Question: How to reach a full width of outerPanel ?
'''
private JPanel createLabelPanel() {
final JToolTip tt = new JToolTip();
//tt.setSize(new Dimension(100,200));
final CompoundBorder cb = new CompoundBorder(tt.getBorder(), BorderFactory.createEmptyBorder(2, 2, 2, 2));
final JPanel innerPanel = new JPanel();
innerPanel.setBorder(BorderFactory.createLineBorder(Color.BLACK));
innerPanel.setBorder(cb);
innerPanel.setBackground(tt.getBackground());
innerPanel.add(displayLabel);
innerPanel.setBorder(BorderFactory.createLineBorder(Color.GREEN));
final JScrollPane tooltipscrool = new JScrollPane(innerPanel);
//tooltipscrool.setMinimumSize(new Dimension(200,100));
tooltipscrool.setPreferredSize(new Dimension(100,120));
tooltipscrool.setBorder(BorderFactory.createLineBorder(Color.BLACK));
final JPanel outerPanel = new JPanel();
outerPanel.add(tooltipscrool);
outerPanel.setBorder(BorderFactory.createLineBorder(Color.GREEN));
//outerPanel.set
return outerPanel;
}
'''
makes me:

and my aim is to have a full width of innerPanel (the green one).
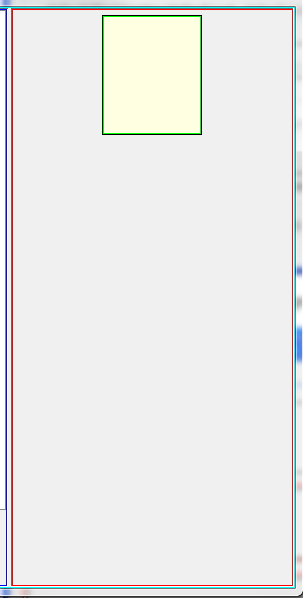
Answer: 'JPanel' uses a 'FlowLayout' by default, which tends to what to use the preferred size of each component to define their size.
Instead use a 'BorderLayout', for example...
'''
final JPanel outerPanel = new JPanel(new BorderLayout());
'''
Take a look at <URL> for more details
You should also avoid using 'setPreferredSize' where possible, check out <URL> for more details